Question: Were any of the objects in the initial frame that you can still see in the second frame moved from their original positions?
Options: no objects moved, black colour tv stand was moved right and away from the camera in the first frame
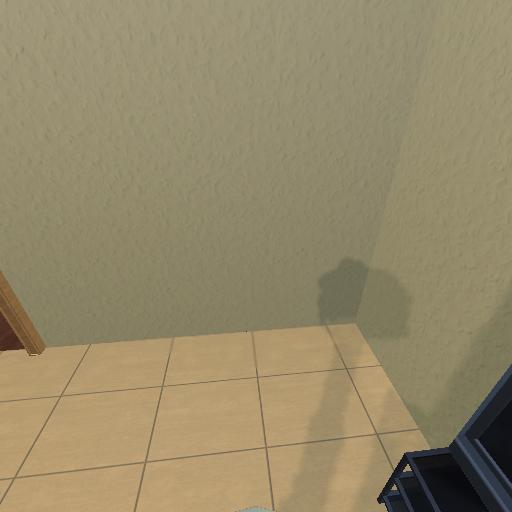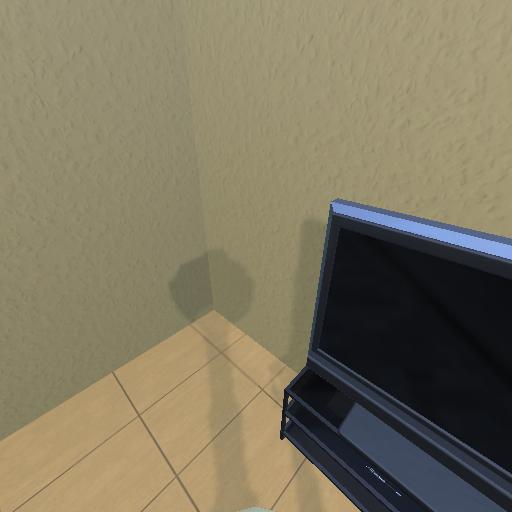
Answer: no objects moved